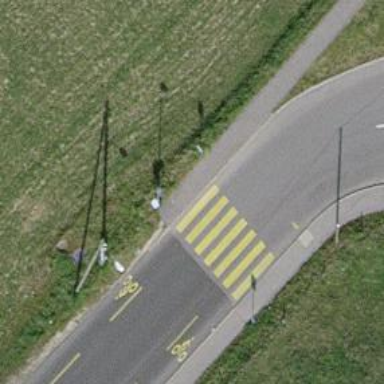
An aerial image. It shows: Marked zebra crossing on the road.